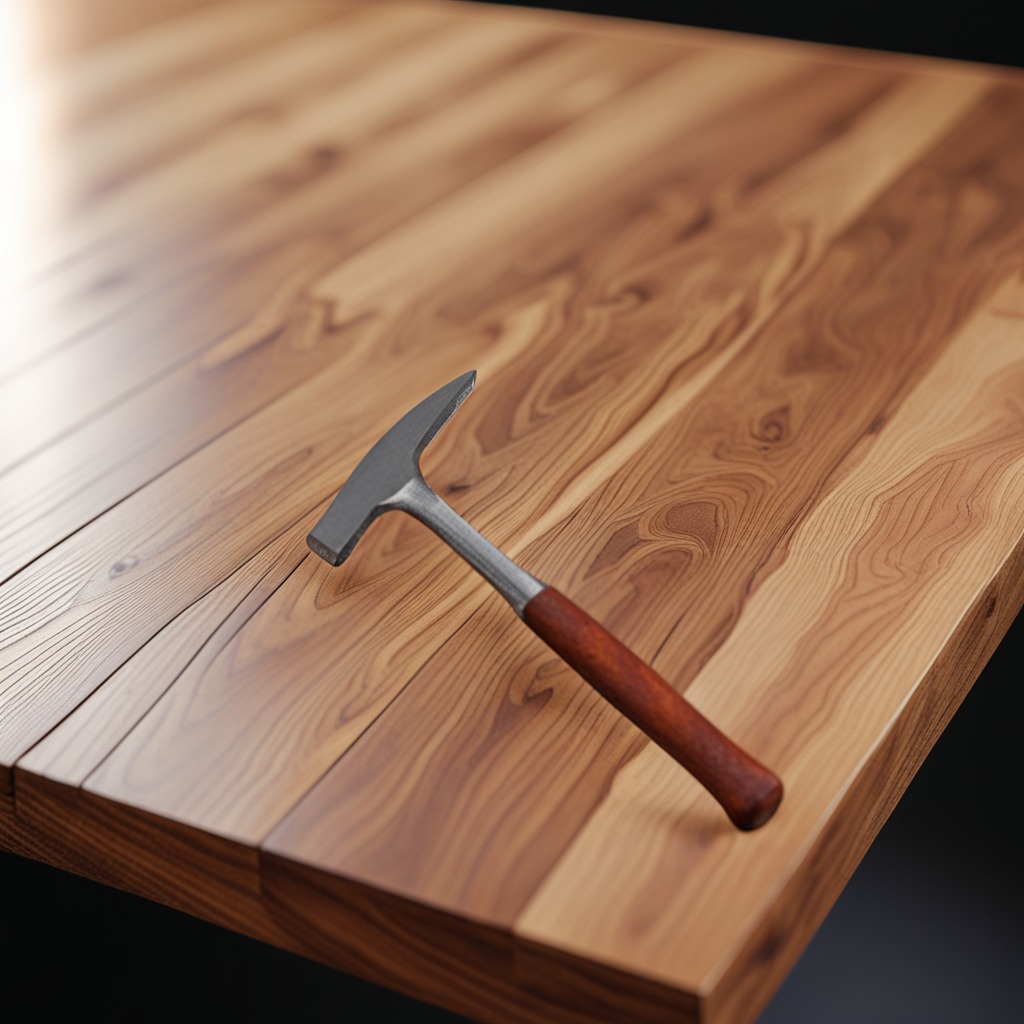
A hammer is lying on the wooden table in a carpentry studio rich wood textures side lighting.